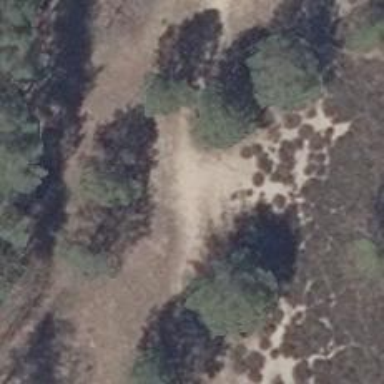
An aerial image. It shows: Sandy path.